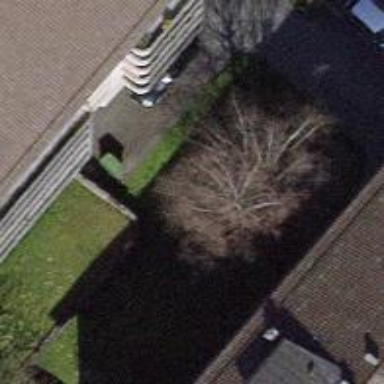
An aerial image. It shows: Retaining wall.